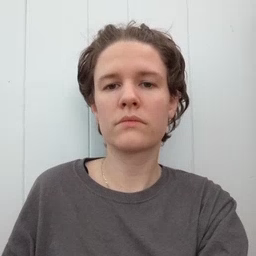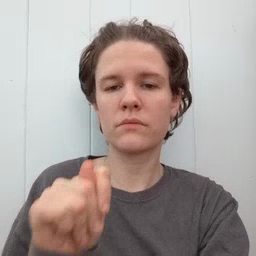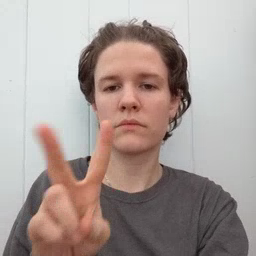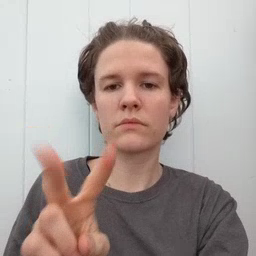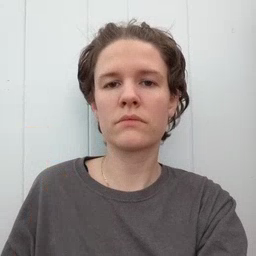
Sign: TV